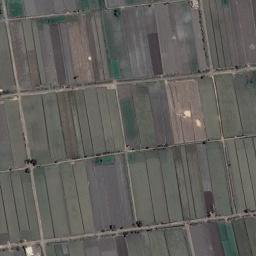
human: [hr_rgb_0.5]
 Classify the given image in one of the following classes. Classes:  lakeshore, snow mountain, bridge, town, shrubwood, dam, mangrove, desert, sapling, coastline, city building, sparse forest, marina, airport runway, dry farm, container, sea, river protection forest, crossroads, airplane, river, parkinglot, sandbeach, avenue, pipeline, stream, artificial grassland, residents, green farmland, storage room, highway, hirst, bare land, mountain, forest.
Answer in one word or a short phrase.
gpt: green farmland